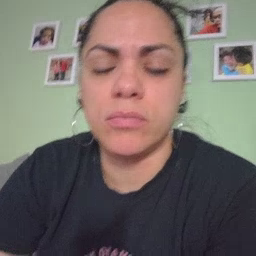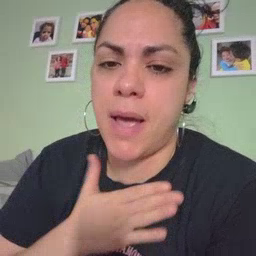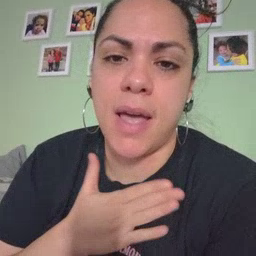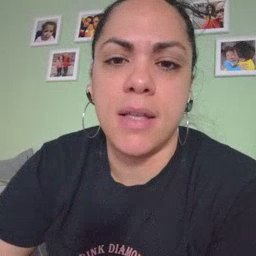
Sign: minemy